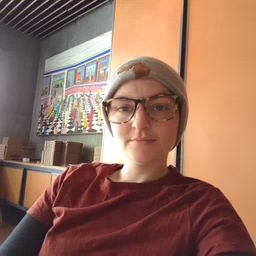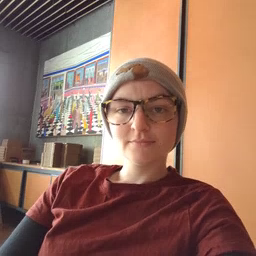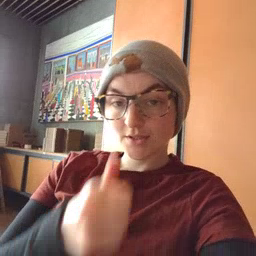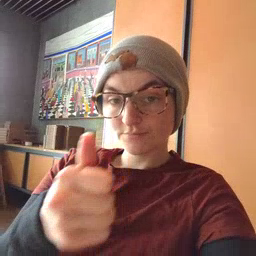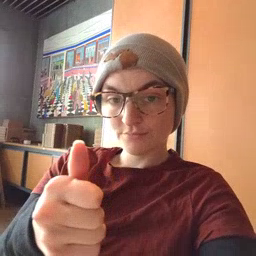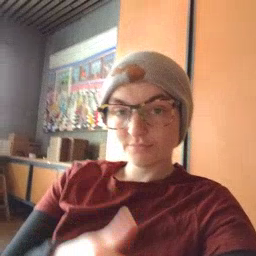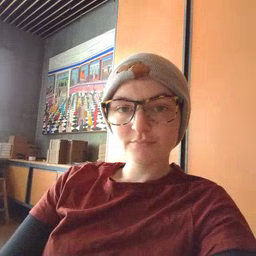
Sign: yourself